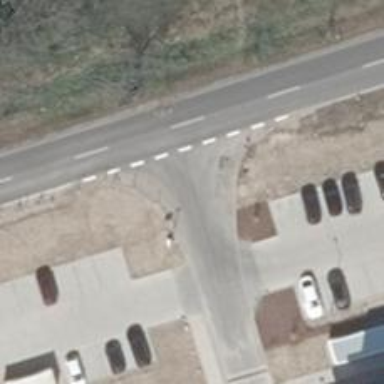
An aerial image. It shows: Road with "give way" sign.